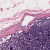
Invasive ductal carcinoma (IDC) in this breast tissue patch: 0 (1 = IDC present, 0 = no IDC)